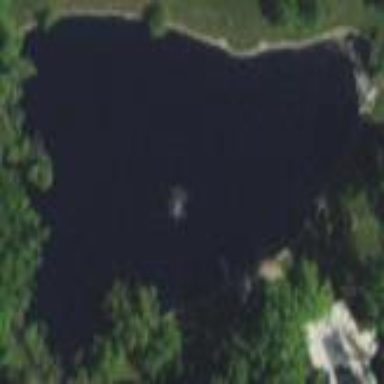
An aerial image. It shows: Pond with natural water.